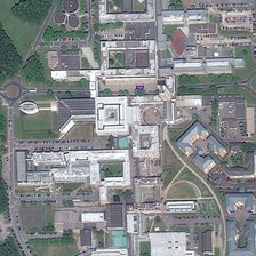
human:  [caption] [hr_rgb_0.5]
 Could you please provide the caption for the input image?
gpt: The design of the school is very beautiful.

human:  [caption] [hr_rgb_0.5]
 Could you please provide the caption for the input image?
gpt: The design of the school is very beautiful.

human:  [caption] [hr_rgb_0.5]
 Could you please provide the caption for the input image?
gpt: School design is very beautiful.

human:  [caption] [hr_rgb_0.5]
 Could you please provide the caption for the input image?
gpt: The design of the school is very nice.

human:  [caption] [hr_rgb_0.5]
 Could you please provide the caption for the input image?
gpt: The design of the school is very beautiful.